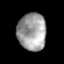
Tissue: prostate
Cell type: Myeloid cells
Senescence score: 0.6848
Nuclear area (px): 1047
Mean DAPI intensity: 158.146